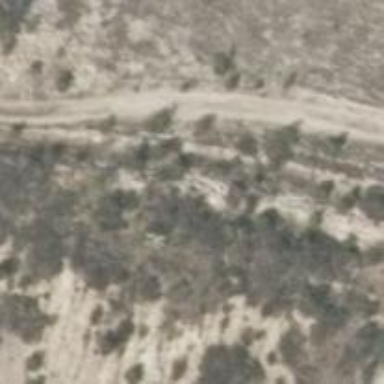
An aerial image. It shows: Sandy track with grade 4 tracktype.